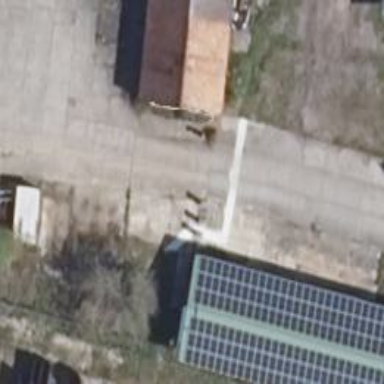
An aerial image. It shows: Driveway.